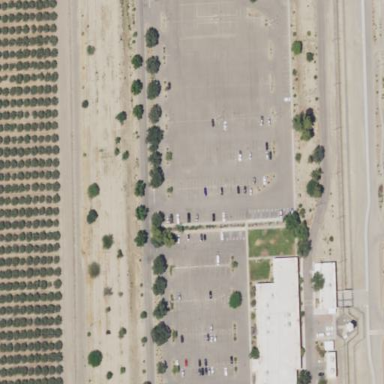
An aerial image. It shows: Parking area with asphalt surface.